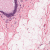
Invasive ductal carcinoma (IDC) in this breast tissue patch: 0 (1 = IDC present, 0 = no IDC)